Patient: sex M, age 55
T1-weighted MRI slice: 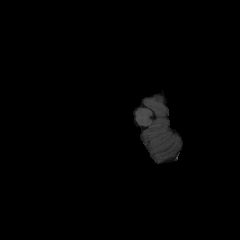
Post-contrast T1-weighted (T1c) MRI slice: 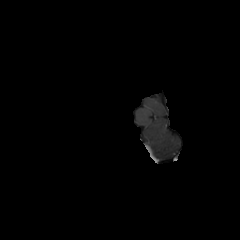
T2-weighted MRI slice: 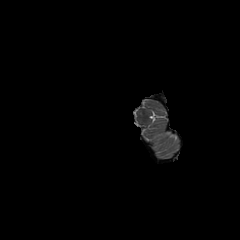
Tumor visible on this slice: no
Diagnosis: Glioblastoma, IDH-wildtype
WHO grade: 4